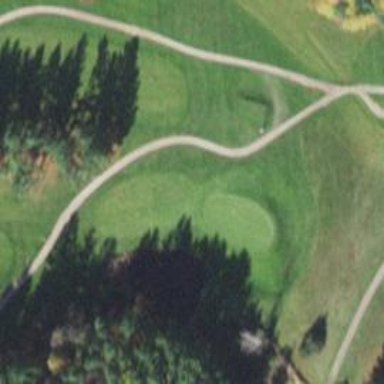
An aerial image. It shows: Golf hole.